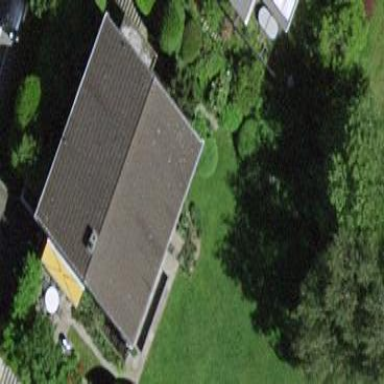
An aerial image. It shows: Simple house.